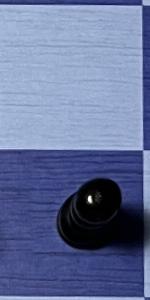
Label: Pawn_Black